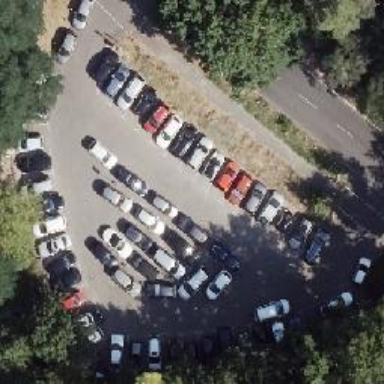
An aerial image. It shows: Parking area with surface.